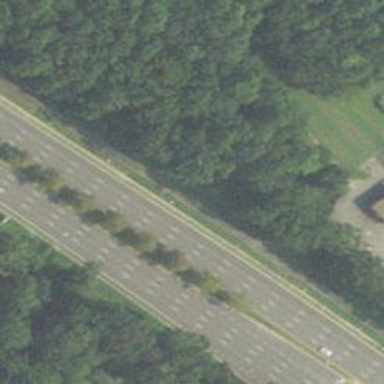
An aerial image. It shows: Primary highway with expressway characteristics.